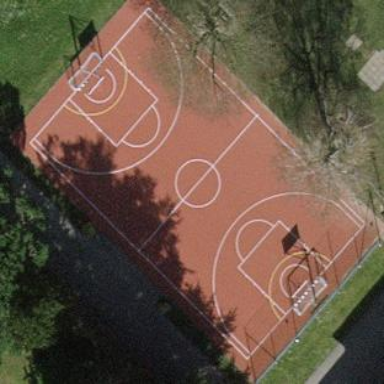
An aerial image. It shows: Basketball court on leisure land pitch.